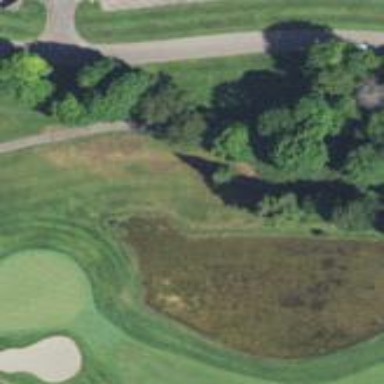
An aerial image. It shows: Water hazard on golf course. The hazard is natural water feature.